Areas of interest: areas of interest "Entertainment Venue"
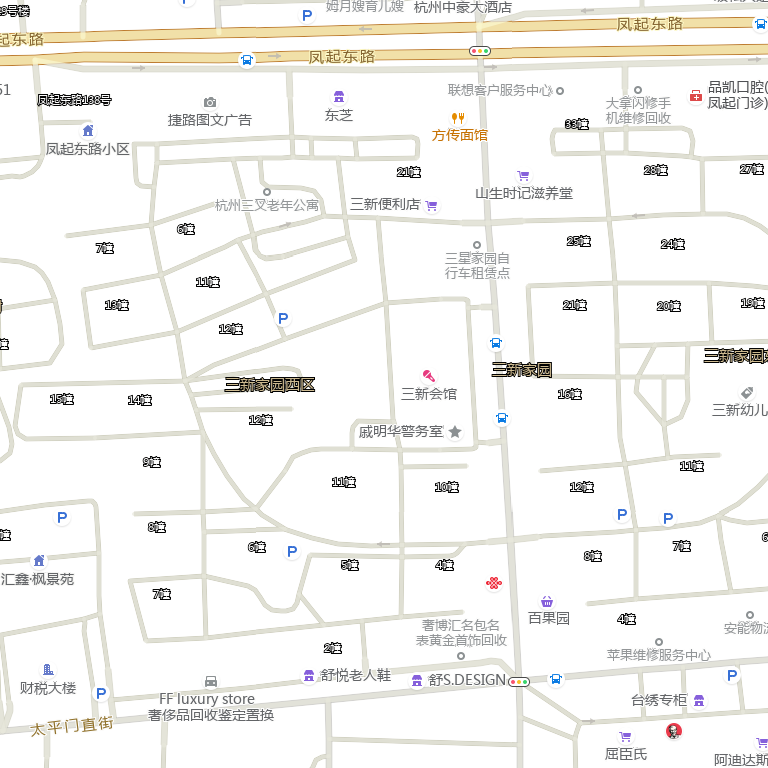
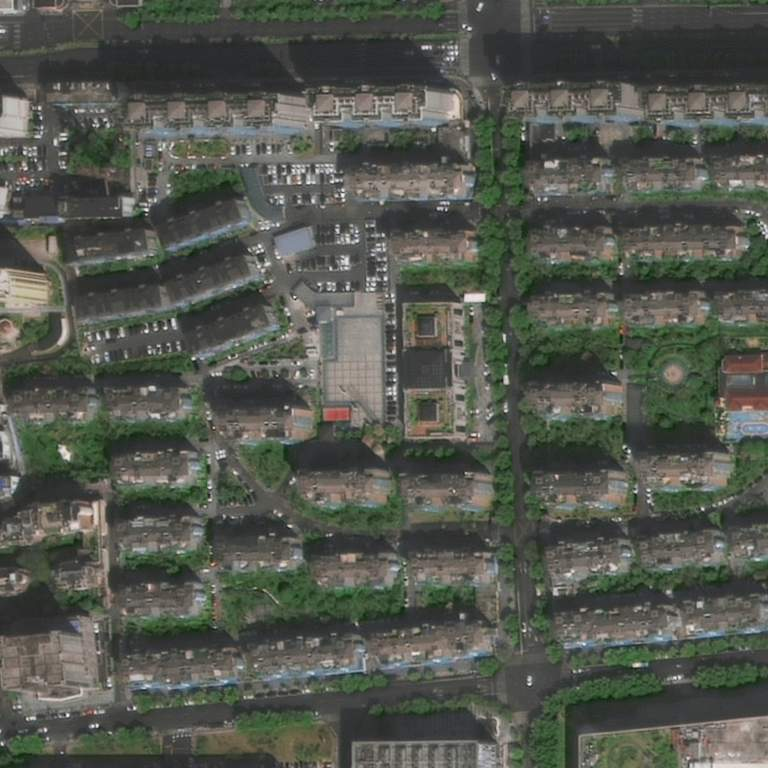